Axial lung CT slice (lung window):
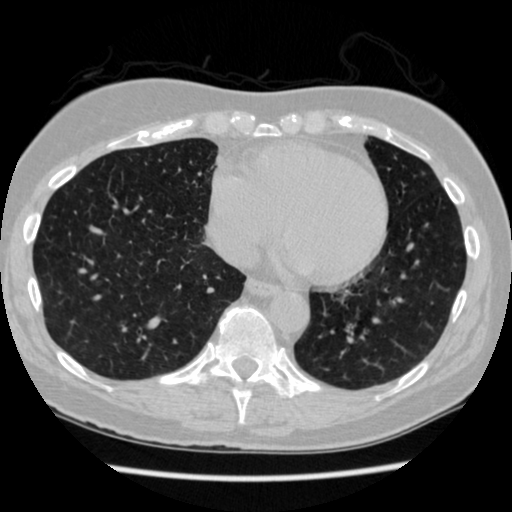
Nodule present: no